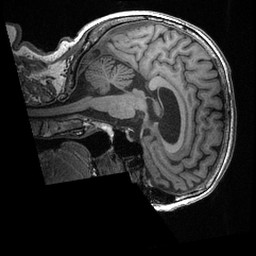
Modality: T1w
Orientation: sagittal
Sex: female
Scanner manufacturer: ge
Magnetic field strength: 3 T
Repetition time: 0.0064 s
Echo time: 0.00281 s